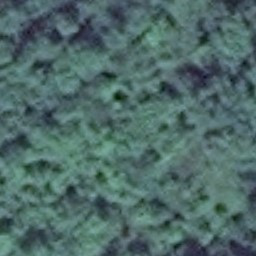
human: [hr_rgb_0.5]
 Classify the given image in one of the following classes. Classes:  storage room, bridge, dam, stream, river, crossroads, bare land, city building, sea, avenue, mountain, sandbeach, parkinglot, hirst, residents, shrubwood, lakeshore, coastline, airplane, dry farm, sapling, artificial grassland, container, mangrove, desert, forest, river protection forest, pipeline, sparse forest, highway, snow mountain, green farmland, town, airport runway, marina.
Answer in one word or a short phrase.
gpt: forest